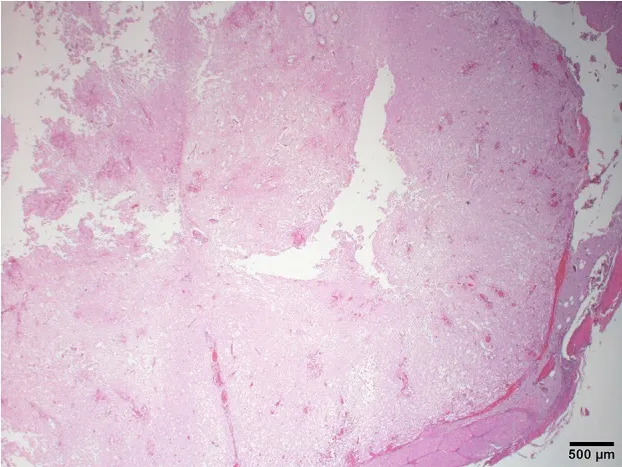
Photomicrograph of the cervical spinal cord with multifocal hemorrhage, severe tissue loss, cavitation, and lack of distinction between the gray and white matter. H&E stain.
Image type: pathology (h&e)